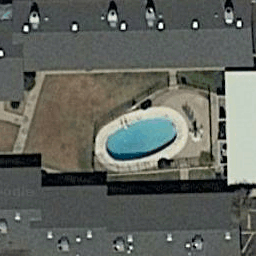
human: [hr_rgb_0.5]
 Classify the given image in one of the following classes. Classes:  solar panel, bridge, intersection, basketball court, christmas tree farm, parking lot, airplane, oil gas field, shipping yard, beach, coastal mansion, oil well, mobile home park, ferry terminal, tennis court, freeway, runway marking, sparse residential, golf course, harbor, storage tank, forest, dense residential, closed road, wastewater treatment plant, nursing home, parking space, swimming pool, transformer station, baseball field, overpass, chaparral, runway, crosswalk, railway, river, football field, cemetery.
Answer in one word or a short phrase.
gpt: swimming pool